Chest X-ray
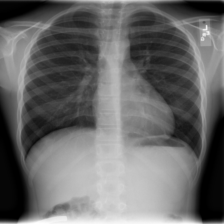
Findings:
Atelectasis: negative
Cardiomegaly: negative
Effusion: negative
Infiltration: negative
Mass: negative
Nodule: negative
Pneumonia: negative
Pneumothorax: negative
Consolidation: negative
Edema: negative
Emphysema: negative
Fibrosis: negative
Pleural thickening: negative
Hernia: negative